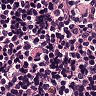
Metastatic tissue present: no